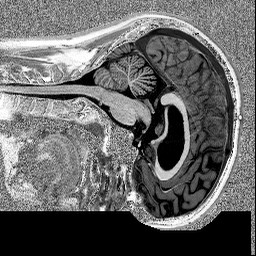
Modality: MP2RAGE
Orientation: sagittal
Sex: female